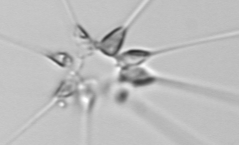
Label: Asterionellopsis_glacialis